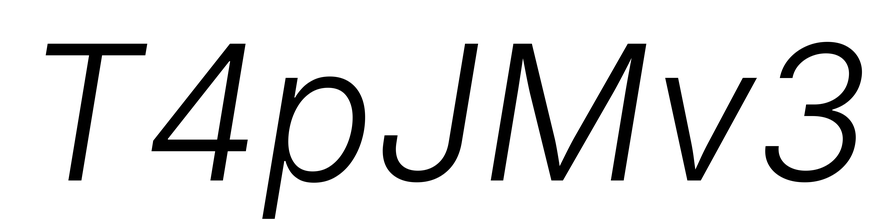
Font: Inter-Italic_Light_Italic